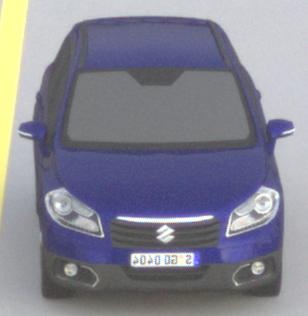
Make: Suzuki
Model: SX4 S-Cross 1.6
Detailed model: SX4 (II) S-Cross
Model produced from: 2013/10
Model produced until: 2015/08
Doors: 5
Color: blue
Road condition: dry road
Daytime: sunrise or sunset
Contrast: low contrast